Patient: sex F, age 65
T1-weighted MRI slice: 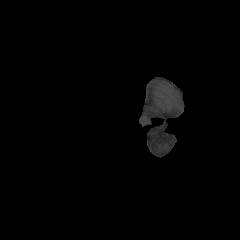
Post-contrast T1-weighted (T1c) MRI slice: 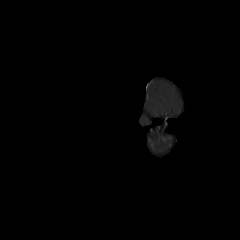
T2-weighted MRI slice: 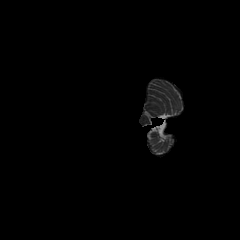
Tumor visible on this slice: no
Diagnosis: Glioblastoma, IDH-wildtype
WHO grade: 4